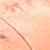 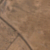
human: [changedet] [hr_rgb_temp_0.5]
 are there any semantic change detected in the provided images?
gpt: A new narrow road perpendicular to the existing one appears in the desert.